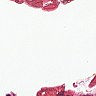
Metastatic tissue present: no